Interaction volume radius: 10 \u00c5
Interaction volume height: 20 \u00c5
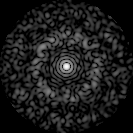
Disorder parameter: 0.823